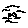
Label: fish